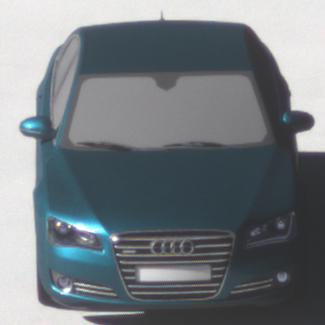
Make: Audi
Model: A8 D4
Model produced from: 2009
Model produced until: 2017
Doors: 4
Color: blue
Road condition: dry road
Daytime: morning or afternoon
Contrast: high contrast